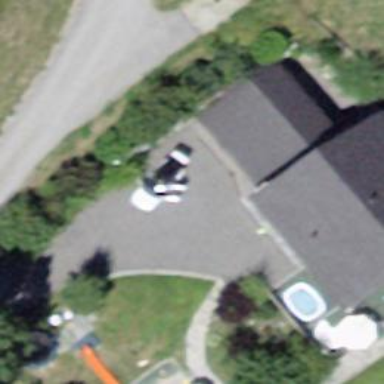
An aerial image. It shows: Garage building.